Question: I'm new to iOS Development, I installed Alamofire as said in README, but I have this error as other users and I don't know how to solve it.

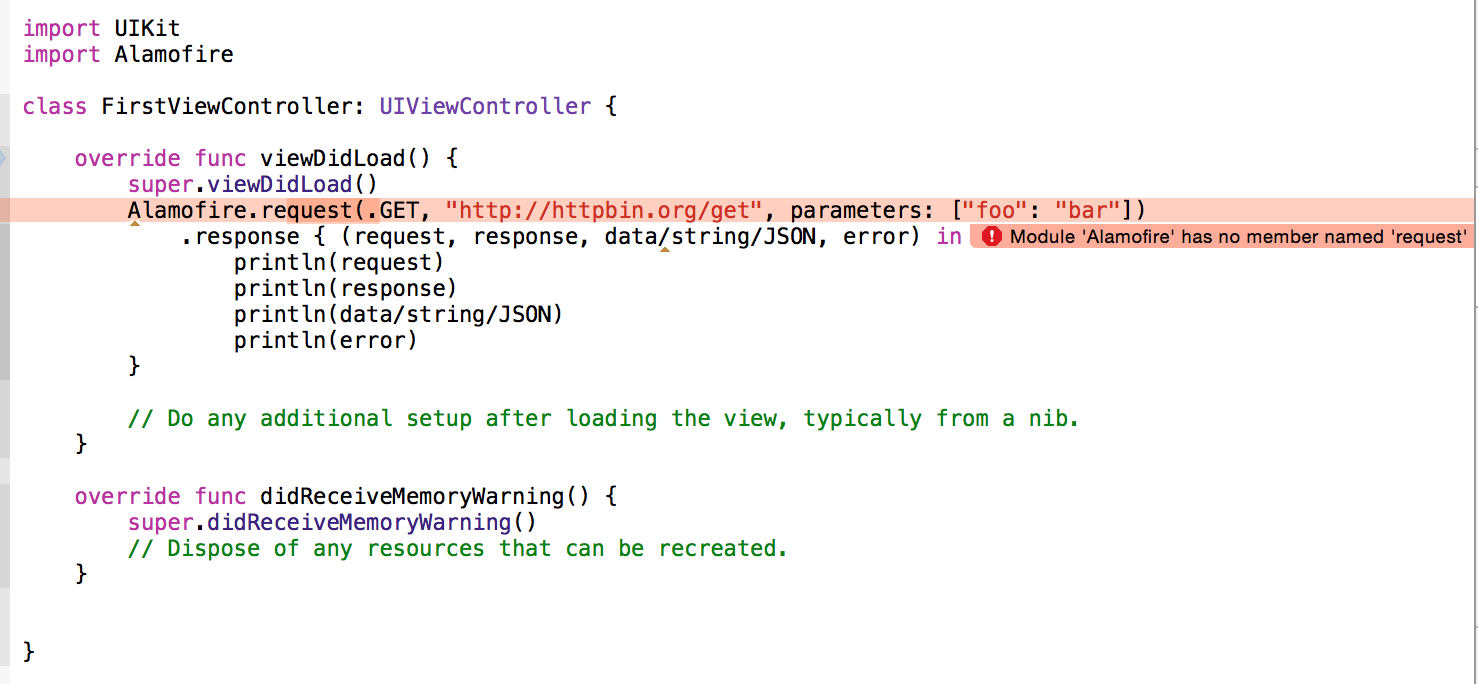
Answer: If , then " ".
It's OK :)